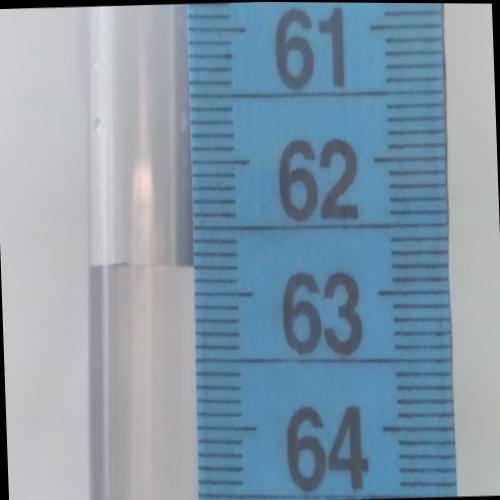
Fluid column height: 62.8 cm